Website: apple
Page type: customer-info-address
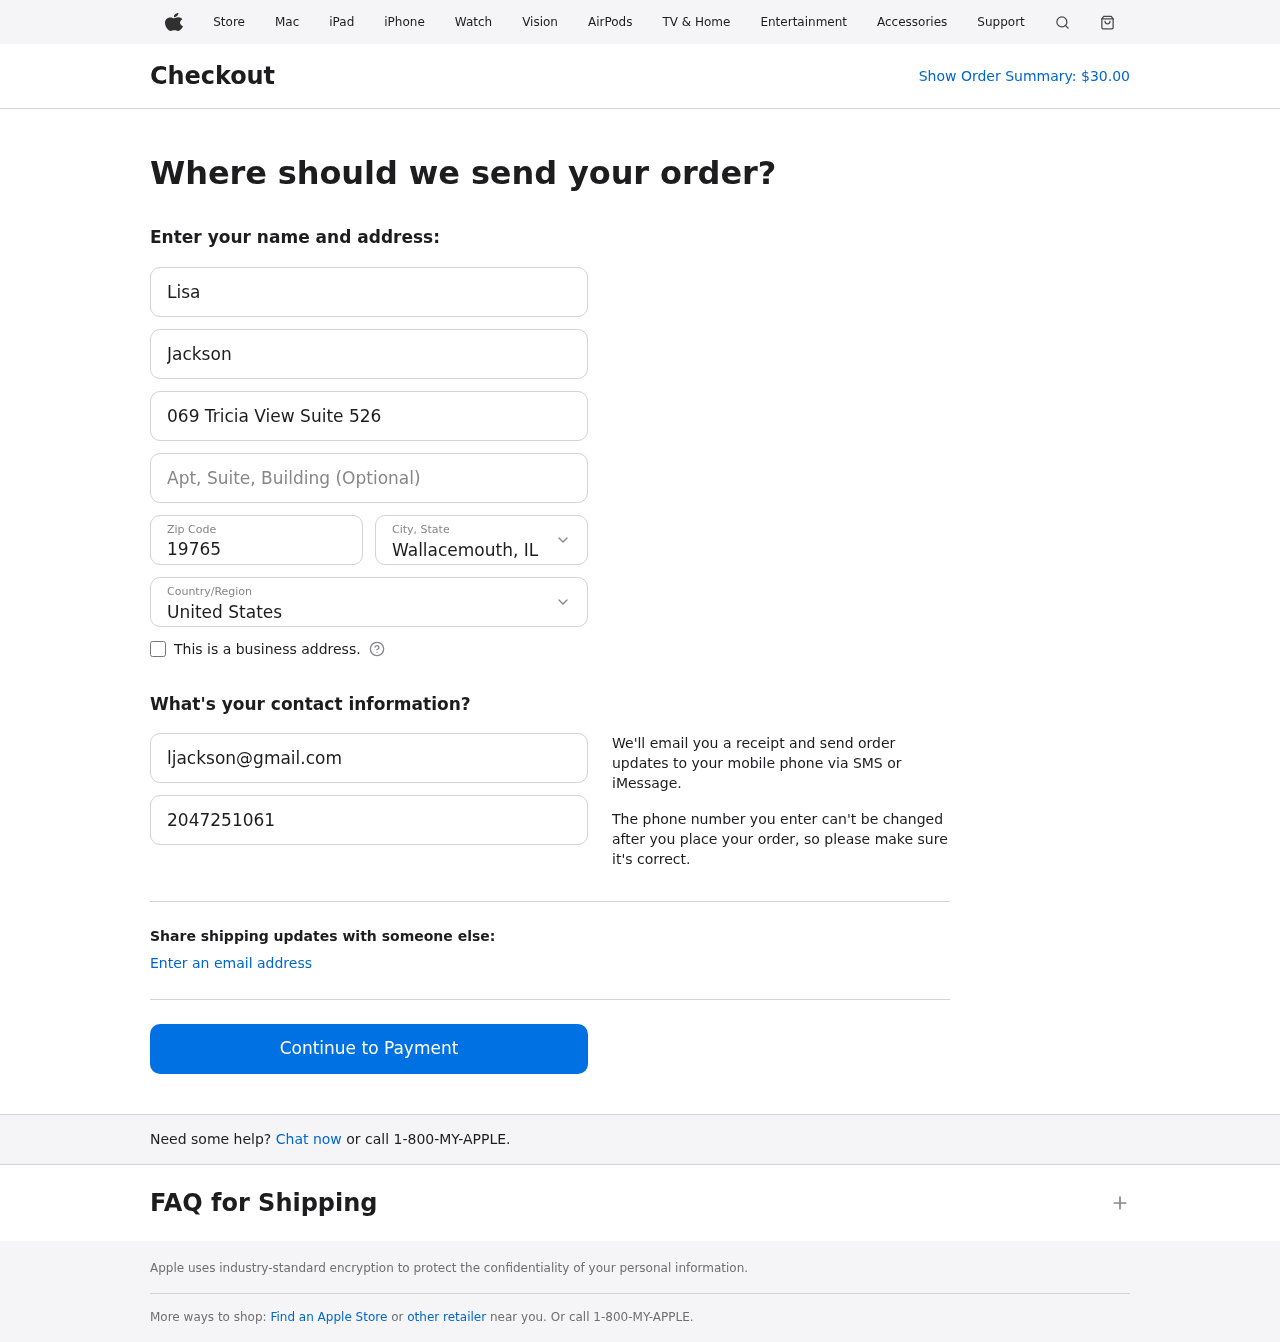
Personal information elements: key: PII_CITY_STATE
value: Wallacemouth, IL
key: PII_COUNTRY
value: United States
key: PII_EMAIL
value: ljackson@gmail.com
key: PII_FIRSTNAME
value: Lisa
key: PII_LASTNAME
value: Jackson
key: PII_PHONE
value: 2047251061
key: PII_POSTCODE
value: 19765
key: PII_STREET
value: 069 Tricia View Suite 526
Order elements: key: ORDER_TOTAL
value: $30.00